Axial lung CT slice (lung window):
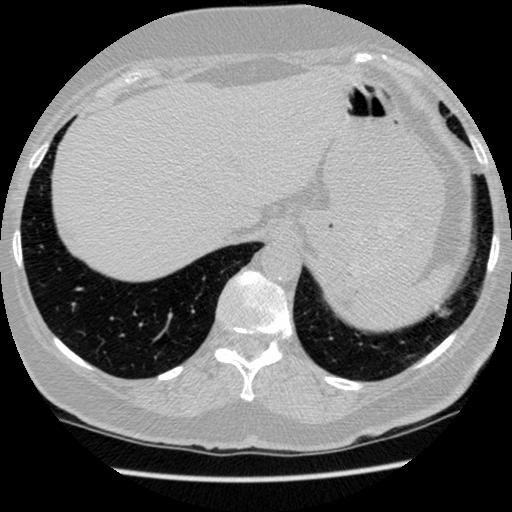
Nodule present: yes
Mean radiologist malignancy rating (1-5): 3.5